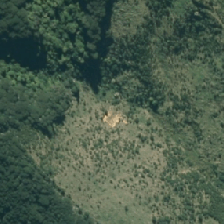
Land cover: low_producing_grassland